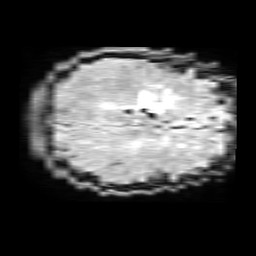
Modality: FLAIR
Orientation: axial
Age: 41
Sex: female
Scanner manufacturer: philips
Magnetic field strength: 1.5 T
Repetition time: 10 s
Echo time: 0.14 s